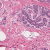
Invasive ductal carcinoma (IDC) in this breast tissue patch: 0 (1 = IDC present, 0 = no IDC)